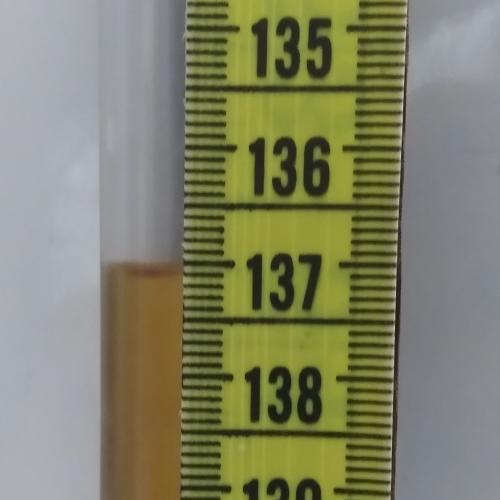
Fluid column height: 137.1 cm